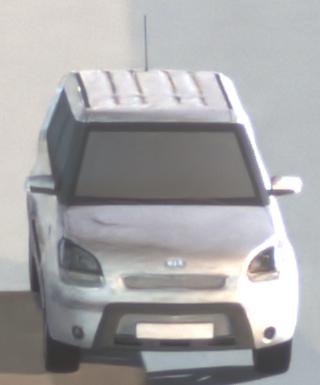
Make: KIA
Model: Soul 1.6
Detailed model: Soul (AM)
Model produced from: 2009/02
Model produced until: 2009/11
Doors: 5
Color: white
Road condition: dry road
Daytime: night
Contrast: high contrast